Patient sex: F
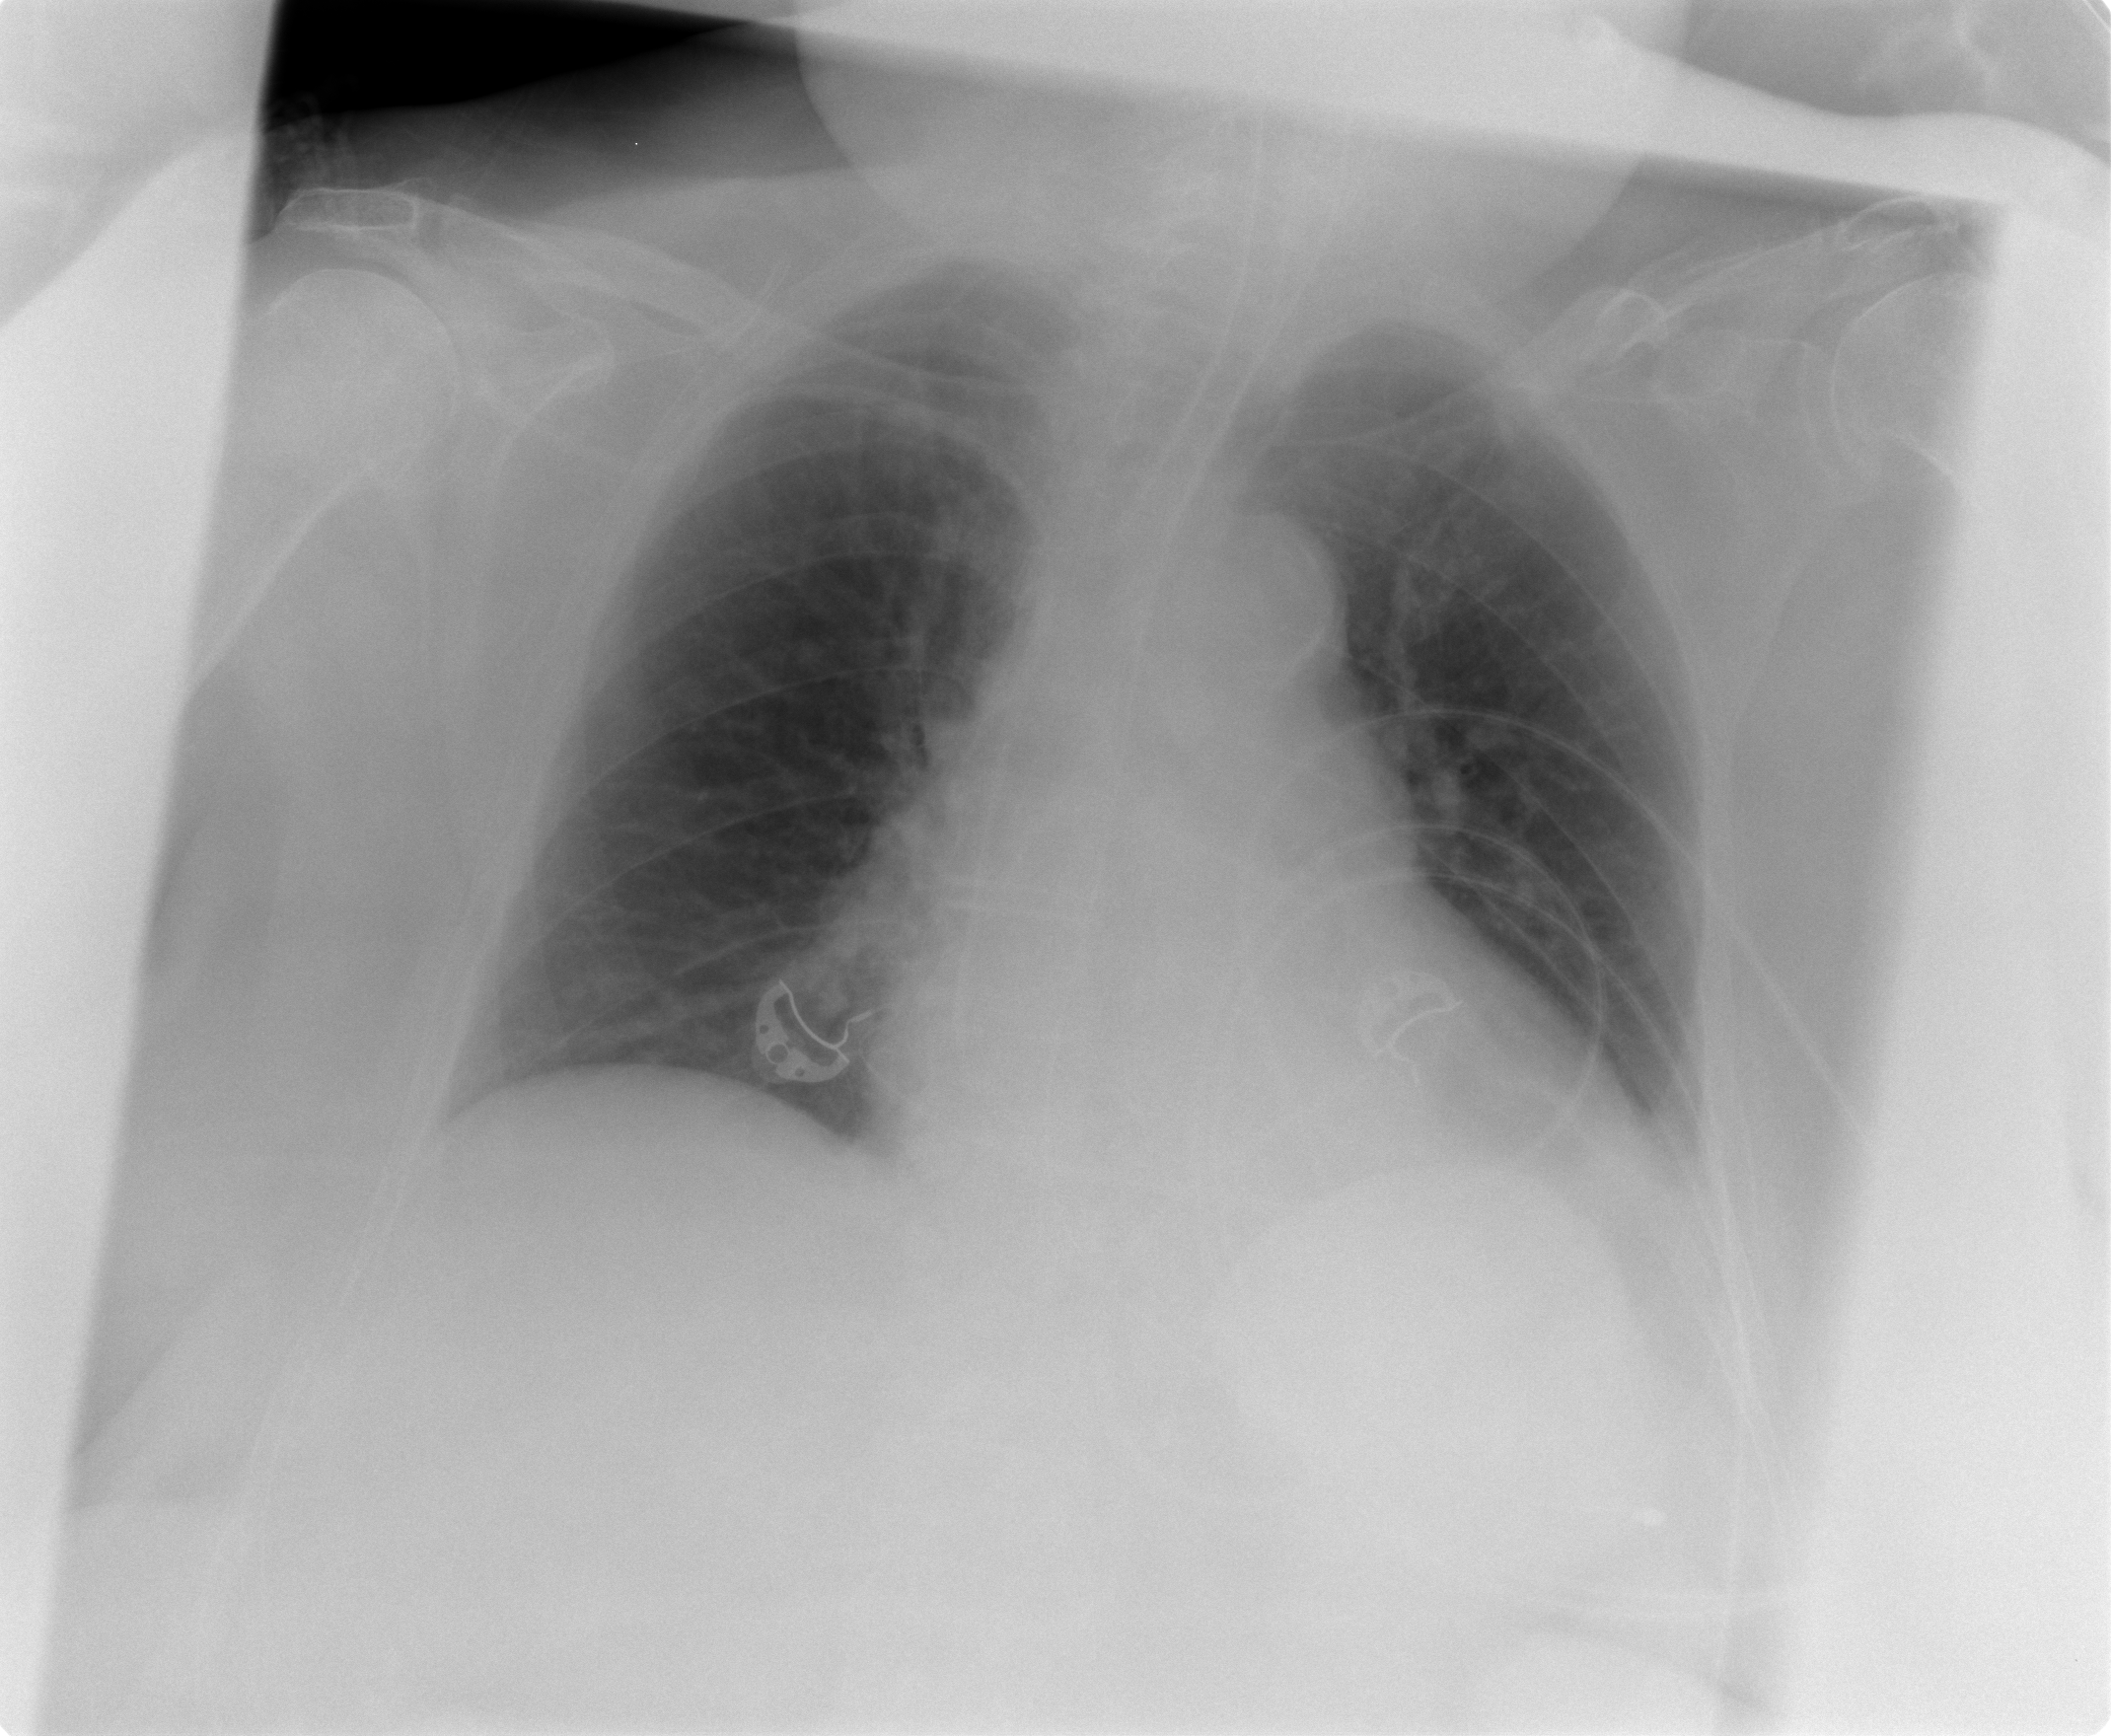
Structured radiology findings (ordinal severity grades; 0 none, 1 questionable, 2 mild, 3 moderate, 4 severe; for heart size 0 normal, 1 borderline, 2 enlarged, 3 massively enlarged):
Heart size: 2
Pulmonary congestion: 0
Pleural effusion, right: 0
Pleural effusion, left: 2
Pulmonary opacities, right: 0
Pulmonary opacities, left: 0
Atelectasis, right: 1
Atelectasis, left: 2